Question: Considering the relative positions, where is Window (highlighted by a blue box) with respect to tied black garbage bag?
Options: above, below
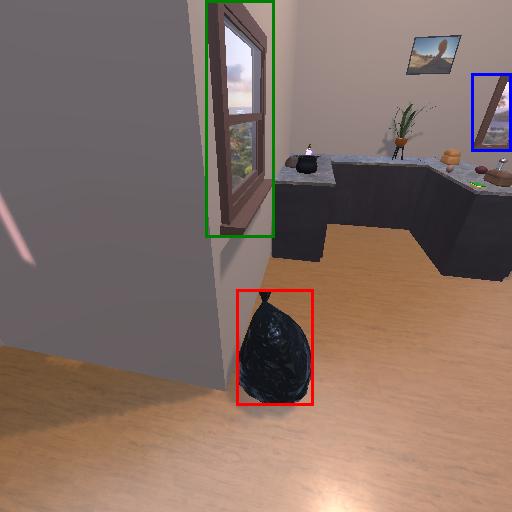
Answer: above